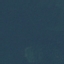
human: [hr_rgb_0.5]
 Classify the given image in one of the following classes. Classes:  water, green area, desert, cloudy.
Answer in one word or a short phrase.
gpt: green area